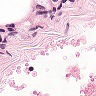
Metastatic tissue present: yes